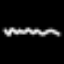
Label: squiggle